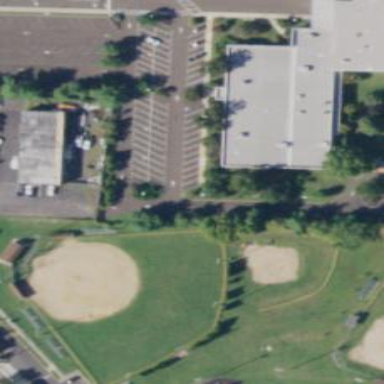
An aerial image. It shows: Baseball pitch for leisure land.